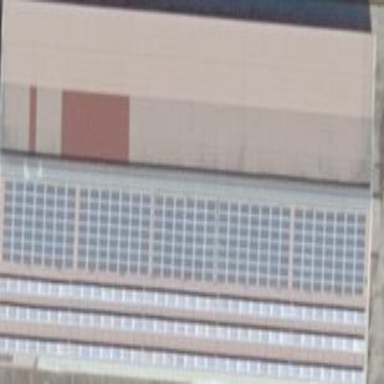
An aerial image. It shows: Solar photovoltaic panel generating electricity. It is small installation located on building.